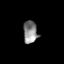
Tissue: prostate
Cell type: T cells
Senescence score: 0.2295
Nuclear area (px): 312
Mean DAPI intensity: 136.74